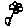
Label: flower